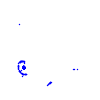
Particle: proton